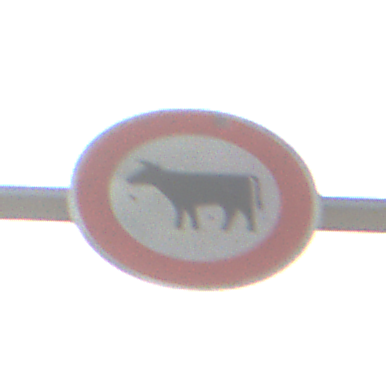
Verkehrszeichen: VerbotViehtrieb
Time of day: Midday
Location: Outdoor (Nature)
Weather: PartlyCloudy
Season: NotSpecified
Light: Natural